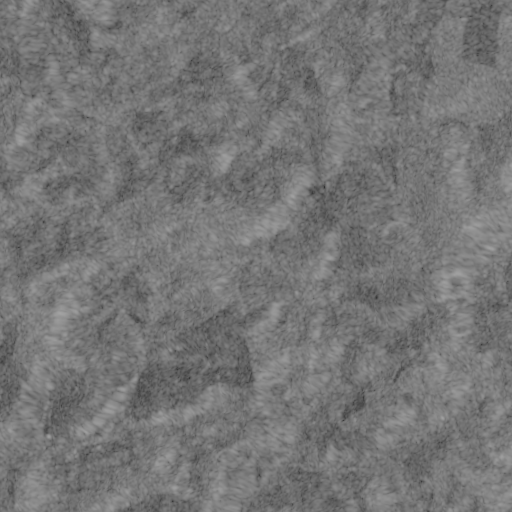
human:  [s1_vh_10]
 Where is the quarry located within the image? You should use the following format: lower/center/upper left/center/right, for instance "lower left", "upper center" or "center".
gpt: The quarry is located in the lower right of the image.
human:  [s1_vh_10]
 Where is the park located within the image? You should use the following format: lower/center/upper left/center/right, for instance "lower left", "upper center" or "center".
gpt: There is no park in the image.

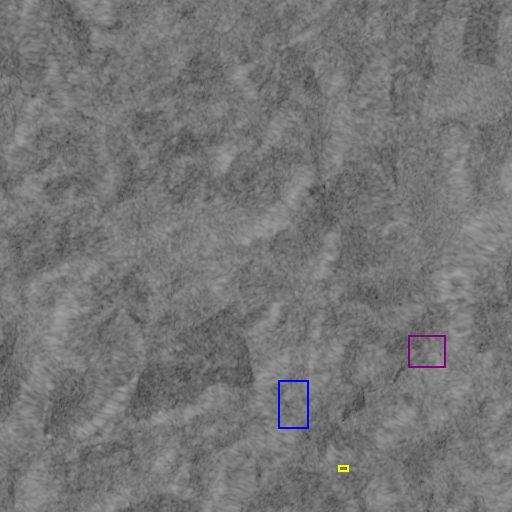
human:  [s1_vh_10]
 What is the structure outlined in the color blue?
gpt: The structure outlined in blue is a crop field.
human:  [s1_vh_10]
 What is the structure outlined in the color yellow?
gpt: The structure outlined in yellow is a park.
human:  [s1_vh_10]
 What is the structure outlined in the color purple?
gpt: The structure outlined in purple is a quarry.
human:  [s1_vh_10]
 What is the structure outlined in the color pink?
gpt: There is no pink outline.